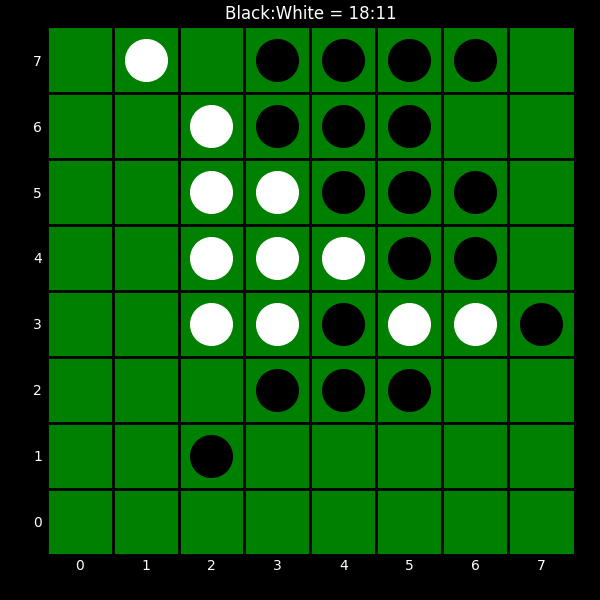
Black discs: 18
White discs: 11